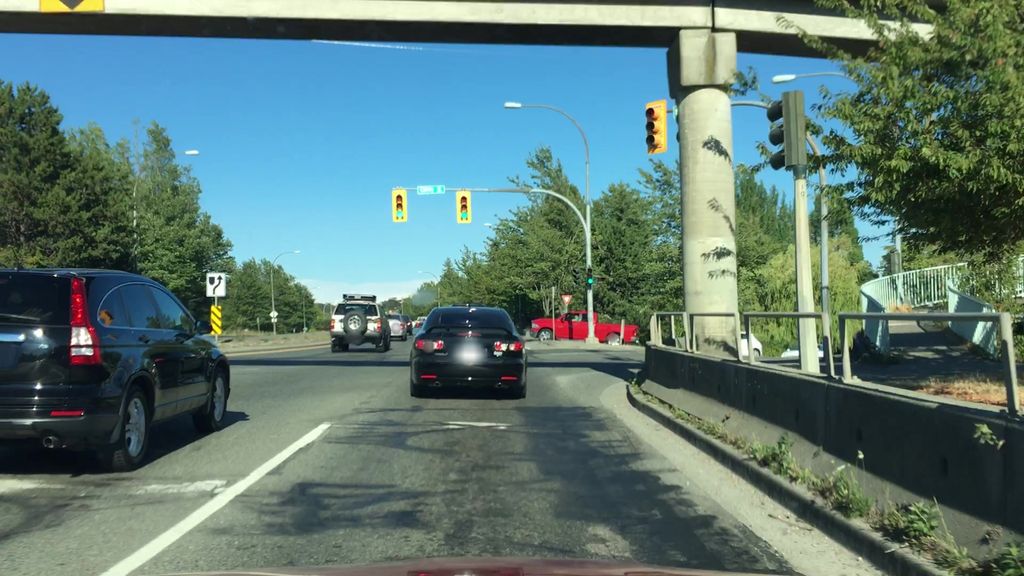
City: victoria